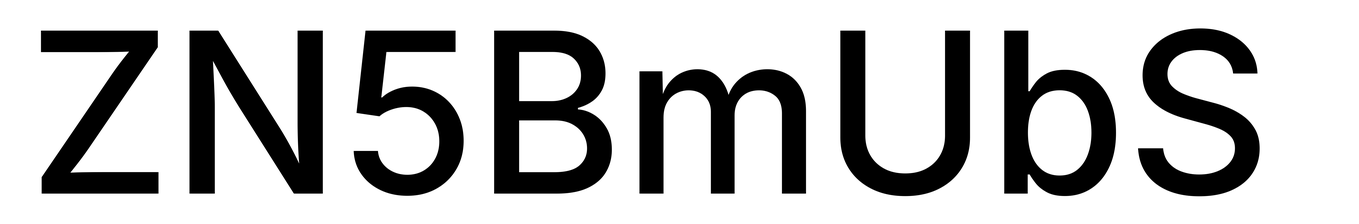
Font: Inter_Medium